Aerial crown-view tile of a tropical tree (Barro Colorado Island, Panama), acquired 20250317:
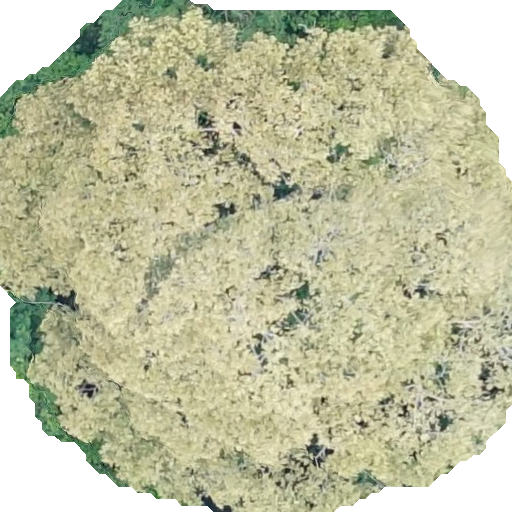
Species: Dipteryx oleifera
GBIF accepted scientific name: Dipteryx oleifera
Crown area: 348.273 m²